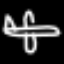
Label: airplane